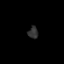
Tissue: prostate
Cell type: Myeloid cells
Senescence score: 0.2791
Nuclear area (px): 116
Mean DAPI intensity: 48.853